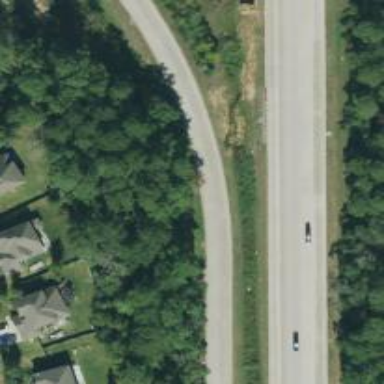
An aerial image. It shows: Tertiary road with frontage road.